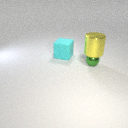
large cyan rubber cube to the left of small green metal sphere